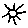
Label: sun